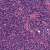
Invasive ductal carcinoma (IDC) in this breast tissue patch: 1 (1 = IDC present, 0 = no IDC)